Question: i'm trying to implement a state machine that can handle the flow of the calls inside an IVR using the Boost Statechart Library, but im very green on C++ and need a hand with some basics.
Lets say my call flow looks this: (focus on first 2 states USR_checkSubscription & USR_checkBalance)

My question is simple but i just can find on how to make it work! I know that the initial state will be , but when i enter that state, how can i go to other states depending on stuff i make there, lets say i want to go to State "USR_checkBalance" if i have a variable with value=1.
This is my SM_callModel.cpp
'''
#include "SM_callModel.h"
using namespace std;
namespace sc = boost::statechart;
namespace mpl = boost::mpl;
// States definition
struct USR_checkSubscription;
struct USR_checkBalance;
struct MNU_welcomeSubscribed;
struct MNU_mainMenu;
struct MNU_selectLeague;
struct MNU_menu1Content;
struct USR_selectSubscription;
struct USR_waitingForNumber;
struct USR_wrongNumber;
struct USR_confirmSubscription;
struct USR_chargeUser;
struct USR_inssuficientBalance;
struct USR_selectTopUp;
struct USR_endCall;
// Events definition
struct EvSubscribed : sc::event< EvSubscribed> {};
struct EvNotSubscribed : sc::event< EvNotSubscribed > {};
struct EvPressNumberNotSubscribed : sc::event< EvPressNumberNotSubscribed > {};
struct EvBalance : sc::event< EvBalance > {};
struct EvNoBalance : sc::event< EvNoBalance > {};
struct EvPressNumber : sc::event< EvPressNumber > {};
struct EvGoToConfirmSubscription : sc::event< EvGoToConfirmSubscription > {};
struct EvGoToChargeUser : sc::event< EvGoToChargeUser > {};
struct EvNotCharged : sc::event< EvNotCharged > {};
struct EvGoToMainMenu : sc::event< EvGoToMainMenu > {};
struct EvMenu1 : sc::event< EvMenu1 > {};
struct EvGoToMenu1Content : sc::event< EvGoToMenu1Content > {};
struct EvWrongNumber : sc::event< EvWrongNumber > {};
struct EvNoTime : sc::event< EvNoTime > {};
struct EvReturn : sc::event< EvReturn > {};
struct EvEndCall : sc::event< EvEndCall > {};
struct VoiceSM : sc::state_machine< VoiceSM, USR_checkSubscription > {};// The initialization state
VoiceSM VSM;
/* Check user subscription status */
struct USR_checkSubscription : sc::simple_state< USR_checkSubscription, VoiceSM>
{
USR_checkSubscription() {
// Check if user is subscribed via WebService (lets say it returns as subscribed = 1)
int subscribed = 1;
//HOW CAN I GO TO "EvSubscribed" OR "EvNotSubscribed" DEPENDING ON THE VARIABLE SUBSCRIBED???
cout << "User is subscribed 1/0 n" << endl;
}
~USR_checkSubscription() {}
typedef mpl::list<
sc::transition< EvSubscribed, USR_checkBalance >, // if is subscribed then go to USR_checkBalance
sc::transition< EvNotSubscribed, USR_selectSubscription > > reactions; // if is not subscribed go to USR_selectSubscription
};
/* Check user current balance */
struct USR_checkBalance : sc::simple_state< USR_checkBalance, VoiceSM>
{
USR_checkBalance() {
// Check balance with web service
cout << "User has balance Y/N? n" << endl;
}
~USR_checkBalance() {}
typedef mpl::list<
sc::transition< EvBalance, MNU_welcomeSubscribed >,
sc::transition< EvNoBalance, USR_selectTopUp > > reactions;
};
/* User press 1 to get 15 minutes to his account */
struct USR_selectTopUp : sc::simple_state< USR_selectTopUp, VoiceSM>
{
USR_selectTopUp() {
// Check balance with web service
cout << "User selected 15 minutes n" << endl;
}
~USR_selectTopUp() {}
typedef mpl::list<
sc::transition< EvGoToChargeUser, USR_chargeUser >,
sc::transition< EvNoTime, USR_waitingForNumber >,
sc::transition< EvWrongNumber, USR_wrongNumber > > reactions;
};
/* Play welcome audio for subscribed users */
struct MNU_welcomeSubscribed : sc::simple_state< MNU_welcomeSubscribed, VoiceSM>
{
MNU_welcomeSubscribed() {
// Check balance with web service
cout << "Welcome user xxxxxx n" << endl;
}
~MNU_welcomeSubscribed() {}
typedef sc::transition< EvGoToMainMenu, MNU_mainMenu > reactions;
};
/* Play audio when user didn't digit anything */
struct USR_waitingForNumber : sc::simple_state< USR_waitingForNumber, VoiceSM>
{
USR_waitingForNumber() {
// Check balance with web service
cout << "User didn't press any digit, its being redirected n" << endl;
}
~USR_waitingForNumber() {}
typedef sc::transition< EvGoToMainMenu, MNU_mainMenu > reactions;
};
/* Play audio when user inputs a wrong number */
struct USR_wrongNumber : sc::simple_state< USR_wrongNumber, VoiceSM>
{
USR_wrongNumber() {
// Counter ++
// Get previous activity and then go back???
cout << "User pressed the wrong number, try again n" << endl;
}
~USR_wrongNumber() {}
typedef sc::transition< EvGoToMainMenu, MNU_mainMenu > reactions;
};
/* Check user current balance */
struct USR_selectSubscription : sc::simple_state< USR_selectSubscription, VoiceSM>
{
USR_selectSubscription() {
// Select 1 or 2 for type of subscription
cout << "User selected 1 or 2 n" << endl;
}
~USR_selectSubscription() {}
typedef mpl::list<
sc::transition< EvGoToConfirmSubscription, USR_confirmSubscription >,
sc::transition< EvNoTime, USR_waitingForNumber >,
sc::transition< EvWrongNumber, USR_wrongNumber > > reactions;
};
/* Confirm user subscription */
struct USR_confirmSubscription : sc::simple_state< USR_confirmSubscription, VoiceSM>
{
USR_confirmSubscription() {
// Select 1 or 2 for type of subscription
cout << "Press 1 or 2 to select n" << endl;
}
~USR_confirmSubscription() {}
typedef mpl::list<
sc::transition< EvGoToChargeUser, USR_chargeUser >,
sc::transition< EvNoTime, USR_waitingForNumber >,
sc::transition< EvWrongNumber, USR_wrongNumber > > reactions;
};
/* Charge the user */
struct USR_chargeUser : sc::simple_state< USR_chargeUser, VoiceSM>
{
USR_chargeUser() {
// Connect to web service to charge user depending on type of subscription
cout << "Press 1 or 2 to select n" << endl;
}
~USR_chargeUser() {}
typedef mpl::list<
sc::transition< EvGoToMainMenu, MNU_mainMenu >,
sc::transition< EvNotCharged, USR_inssuficientBalance >,
sc::transition< EvNoTime, USR_waitingForNumber >,
sc::transition< EvWrongNumber, USR_wrongNumber > > reactions;
};
/* User has no balance, end the call */
struct USR_inssuficientBalance : sc::simple_state< USR_inssuficientBalance, VoiceSM>
{
USR_inssuficientBalance() {
// Play audio of inssuficient balance and end call
cout << "User doesn't have enough balance, end call. n" << endl;
}
~USR_inssuficientBalance() {}
typedef sc::transition< EvEndCall, USR_endCall > reactions;
};
/* Play audio with main menu and wait for user input */
struct MNU_mainMenu : sc::simple_state< MNU_mainMenu, VoiceSM>
{
MNU_mainMenu() {
cout << "Press 1 - 8 from the menu n" << endl;
}
~MNU_mainMenu() {}
typedef mpl::list<
sc::transition< EvMenu1, MNU_selectLeague >,
sc::transition< EvNoTime, USR_waitingForNumber >,
sc::transition< EvWrongNumber, USR_wrongNumber > > reactions;
};
/* Select League (Liga Americana/Nacional) wait for 1 or 2 digits */
struct MNU_selectLeague : sc::simple_state< MNU_selectLeague, VoiceSM>
{
MNU_selectLeague() {
cout << "Select a league n" << endl;
}
~MNU_selectLeague() {}
typedef mpl::list<
sc::transition< EvGoToMenu1Content, MNU_menu1Content >,
sc::transition< EvNoTime, USR_waitingForNumber >,
sc::transition< EvWrongNumber, USR_wrongNumber > > reactions;
};
/* Menu 1 Content */
struct MNU_menu1Content : sc::simple_state< MNU_menu1Content, VoiceSM>
{
MNU_menu1Content() {
cout << "Content for menu 1 n" << endl;
}
~MNU_menu1Content() {}
typedef sc::transition< EvGoToMenu1Content, MNU_menu1Content > reactions;
};
int main()
{
VSM.initiate();
return 0;
}
'''
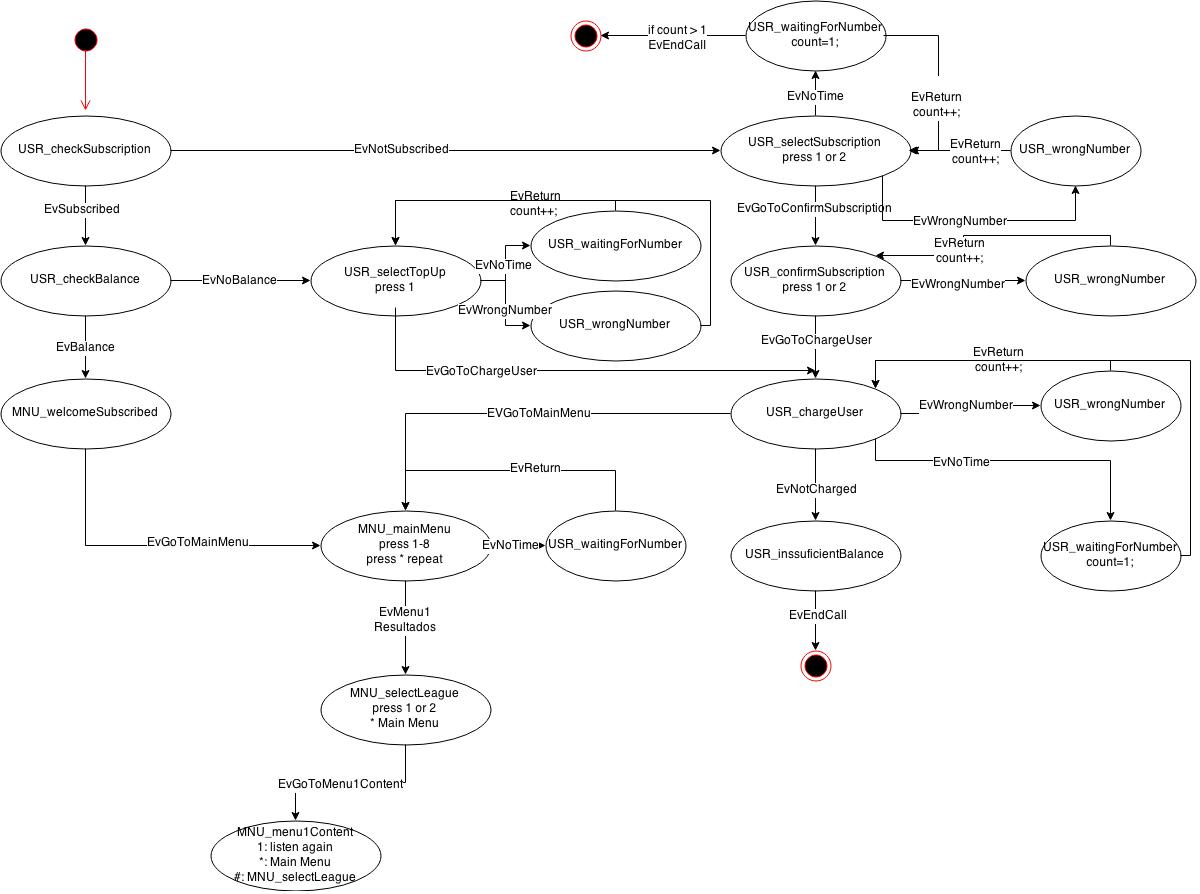
Answer: Solved it! (with some friend help) so i was attempting to access the outer context of a simple_state from its constructor.
This assert fails when an attempt is made to access an outer context from a constructor of a state that is a subtype of state<>. To correct this, derive from state<> instead of simple_state<>.
So in others words i needed to implement state<> instead of simple_state<>.
Here is some coding of how it needs to be
'''
#include <boost/statechart/state.hpp>
struct state_1 : sc::state< state_1, DU >
{
int suscription = 1;
state_1( my_context ctx ) : my_base( ctx )
{
if (suscription == 1){
cout<<"Going to event yes
"<<endl;
post_event( EvYes() );
} else {
post_event( EvNo() );
}
}
typedef mpl::list< // Reaction to Events
sc::transition< EvYes, state_4 >,
sc::transition< EvNo, state_2 > > reactions;
};
'''